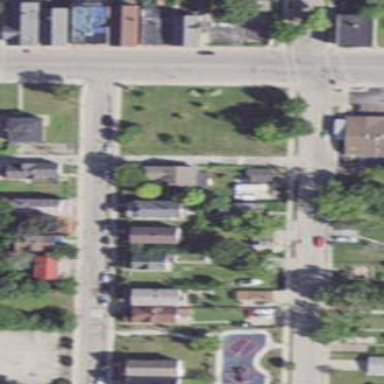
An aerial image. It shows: Sidewalk.